Field crop: maize
Growth stage: 2
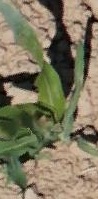
Species: maize